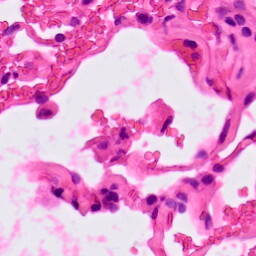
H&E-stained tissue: Lung